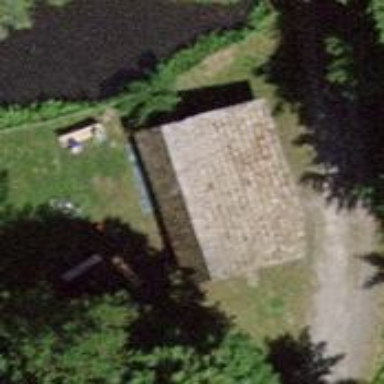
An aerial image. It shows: Picnic shelter provides comfortable rest area.